Question: I have set my 'ListBox.ItemTemplate' to something like below
'''
<ListBox.ItemTemplate>
<DataTemplate>
<StackPanel Margin="10">
<TextBlock Text="{Binding Args}" />
<ProgressBar Value="{Binding Progress}" Height="10" />
<TextBlock Text="{Binding Status}" />
<TextBlock Text="{Binding Result}" />
</StackPanel>
</DataTemplate>
</ListBox.ItemTemplate>
'''
The result is

How can I make the 'StackPanel' fill the entire width of the 'ListBox'?
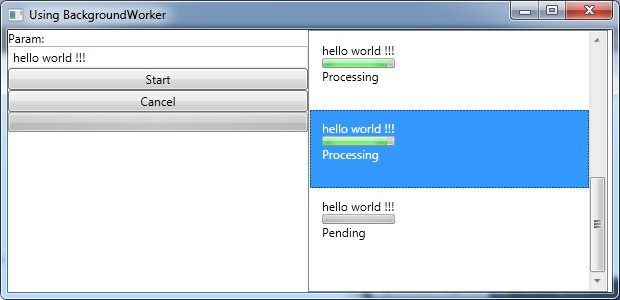
Answer: Off the top of my head, Set the <URL> property of the Listbox to Stretch.